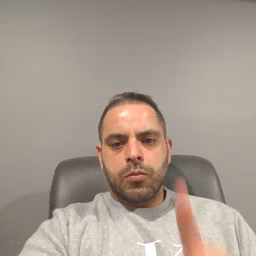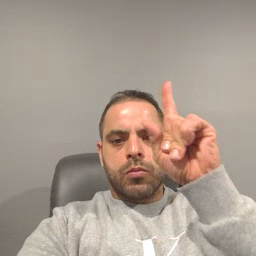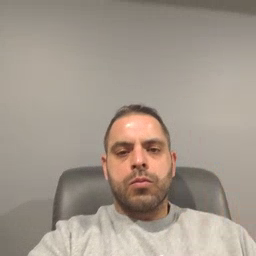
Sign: up